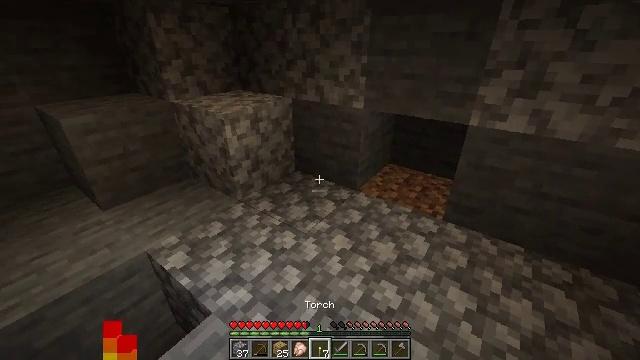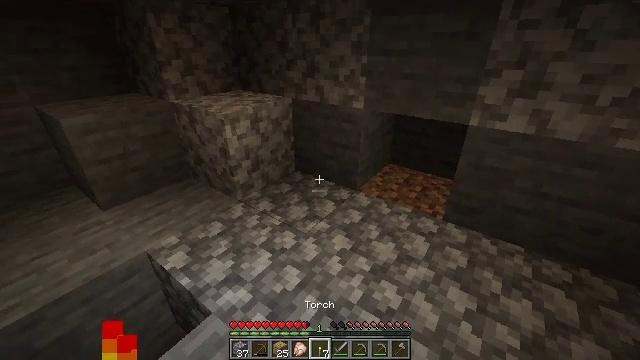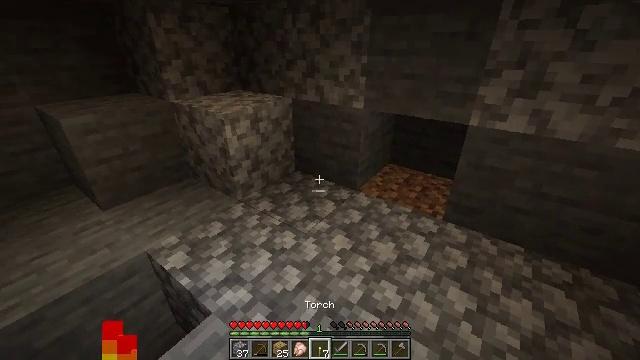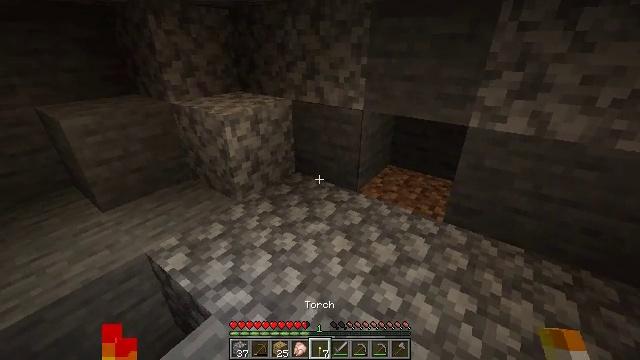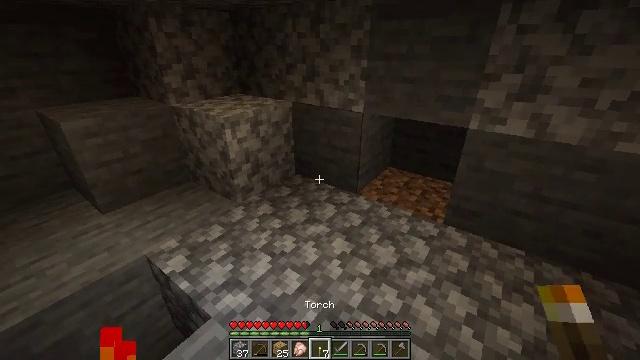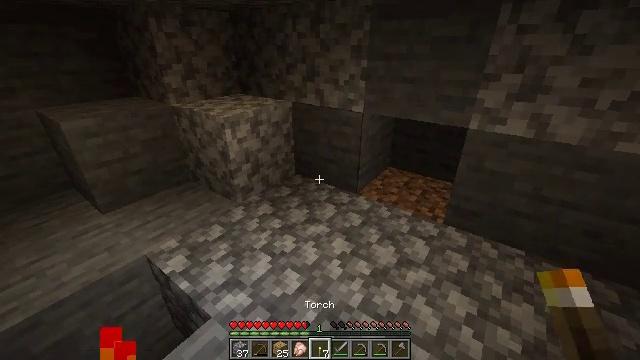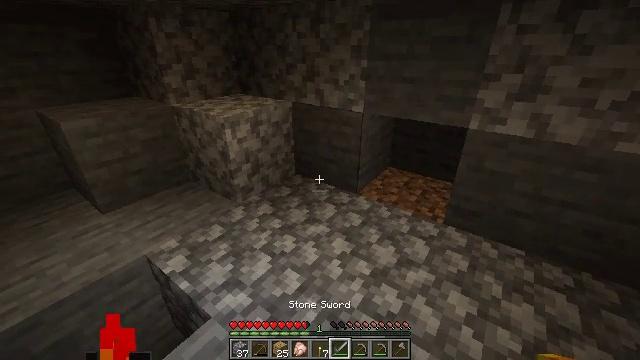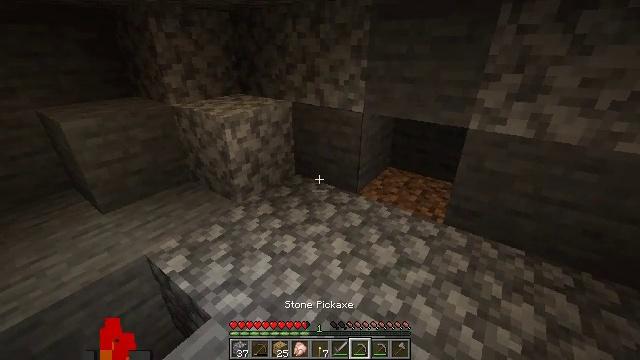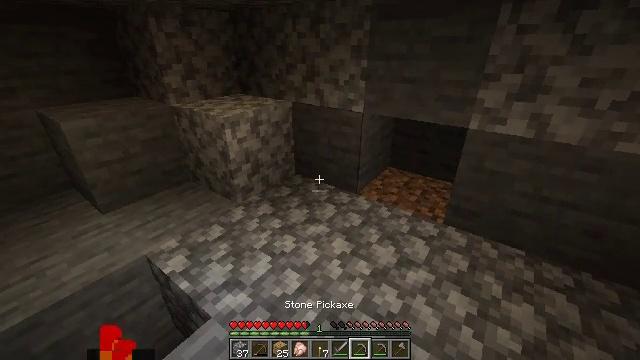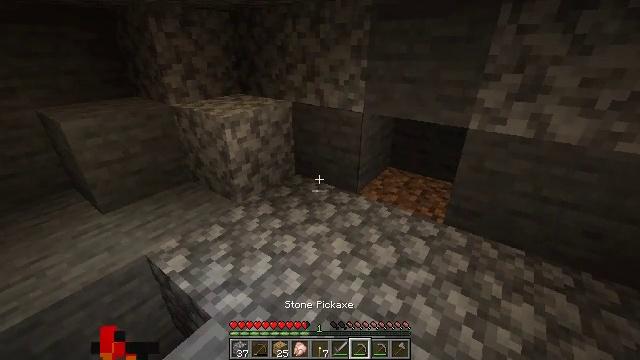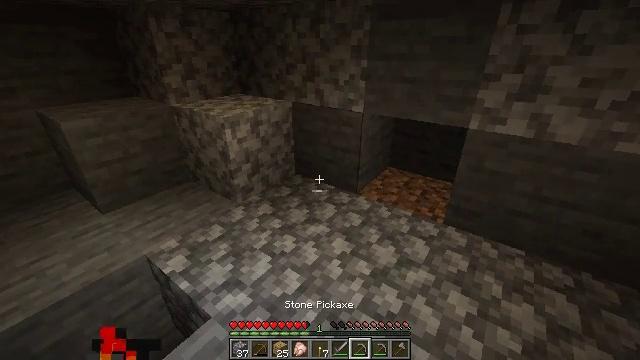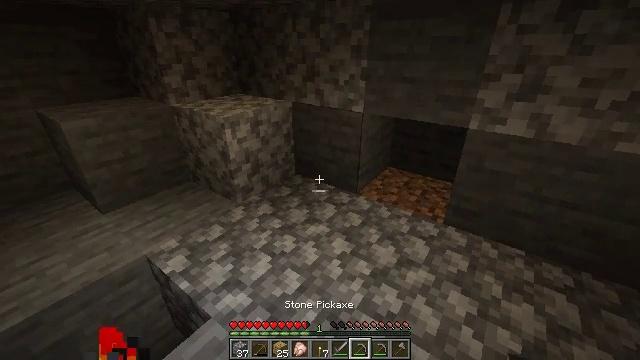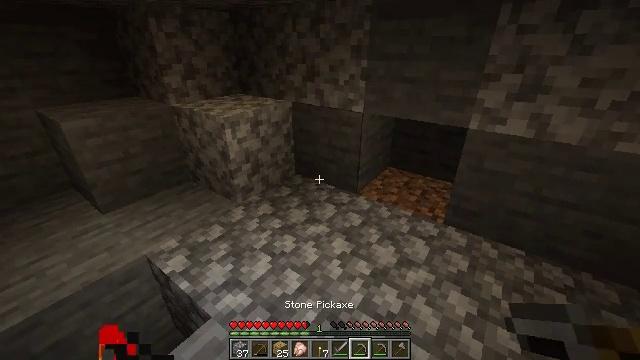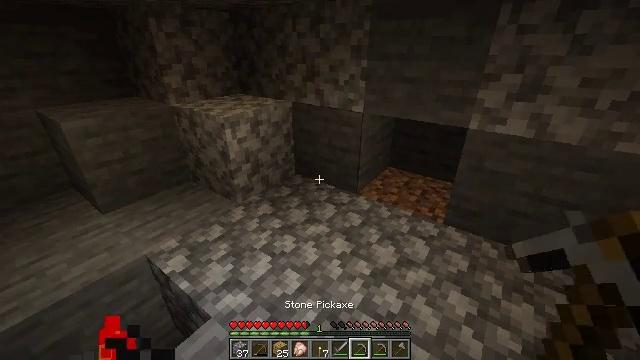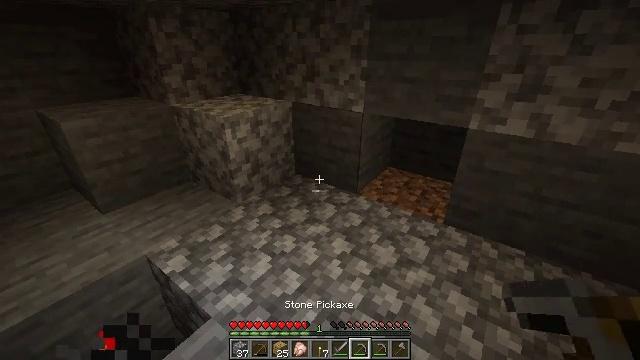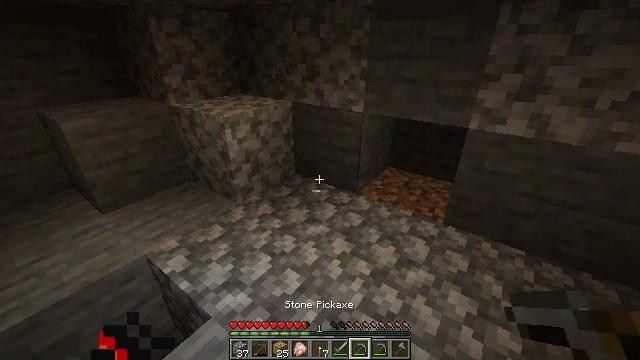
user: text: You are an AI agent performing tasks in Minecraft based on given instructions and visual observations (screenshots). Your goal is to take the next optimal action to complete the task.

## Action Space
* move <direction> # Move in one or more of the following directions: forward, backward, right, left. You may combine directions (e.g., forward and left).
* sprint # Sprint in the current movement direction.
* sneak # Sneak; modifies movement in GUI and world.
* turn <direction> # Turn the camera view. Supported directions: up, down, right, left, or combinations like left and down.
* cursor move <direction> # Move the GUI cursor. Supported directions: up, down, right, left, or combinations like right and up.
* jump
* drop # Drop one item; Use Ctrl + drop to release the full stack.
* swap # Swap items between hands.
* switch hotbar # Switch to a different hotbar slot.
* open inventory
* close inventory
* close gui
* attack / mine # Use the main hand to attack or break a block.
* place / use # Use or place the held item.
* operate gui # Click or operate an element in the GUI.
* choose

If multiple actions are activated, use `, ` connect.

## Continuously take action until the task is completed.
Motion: motion action
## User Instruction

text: Mine cobblestone underground.
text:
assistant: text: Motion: no_op
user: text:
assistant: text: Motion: no_op
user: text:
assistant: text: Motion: no_op
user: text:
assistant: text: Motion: no_op
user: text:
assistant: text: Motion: no_op
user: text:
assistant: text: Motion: no_op
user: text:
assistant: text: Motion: no_op
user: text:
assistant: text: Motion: no_op
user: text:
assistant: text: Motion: no_op
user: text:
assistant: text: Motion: no_op
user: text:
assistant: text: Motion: no_op
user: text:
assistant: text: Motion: no_op
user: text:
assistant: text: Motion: no_op
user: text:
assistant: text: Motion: no_op
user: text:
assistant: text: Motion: no_op
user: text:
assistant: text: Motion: no_op
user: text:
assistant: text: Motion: no_op
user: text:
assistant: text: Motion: turn down
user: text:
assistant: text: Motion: turn left and down
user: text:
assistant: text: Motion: turn down
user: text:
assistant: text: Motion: no_op
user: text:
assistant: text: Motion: no_op
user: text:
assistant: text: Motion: no_op
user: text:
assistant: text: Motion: attack / mine
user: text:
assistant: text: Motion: attack / mine
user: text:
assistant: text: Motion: attack / mine
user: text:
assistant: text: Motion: attack / mine
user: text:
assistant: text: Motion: attack / mine
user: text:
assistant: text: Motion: attack / mine
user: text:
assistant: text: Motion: attack / mine